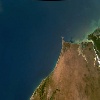
Label: water